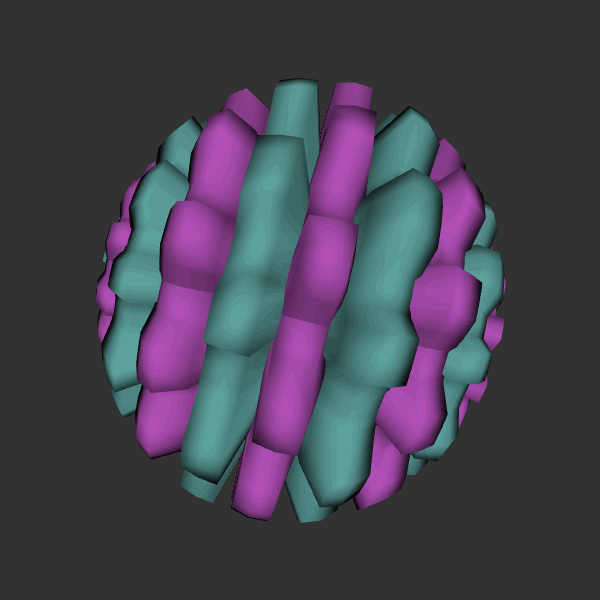
Background: dark